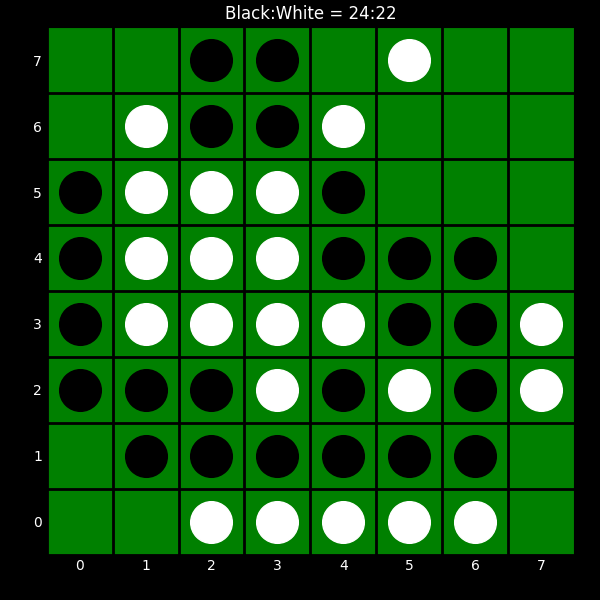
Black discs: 24
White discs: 22